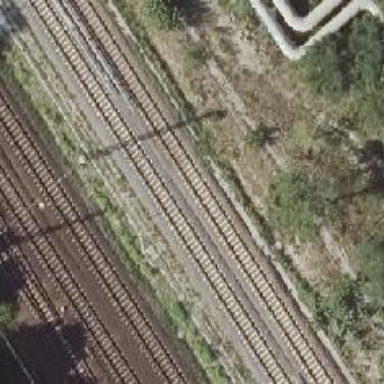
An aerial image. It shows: Railway signal.